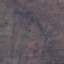
Land use / land cover class: HerbaceousVegetation